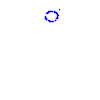
Particle: proton